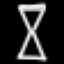
Label: hourglass